Field crop: maize
Growth stage: 2
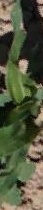
Species: maize